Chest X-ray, PA view. Patient: 20 years old, sex F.
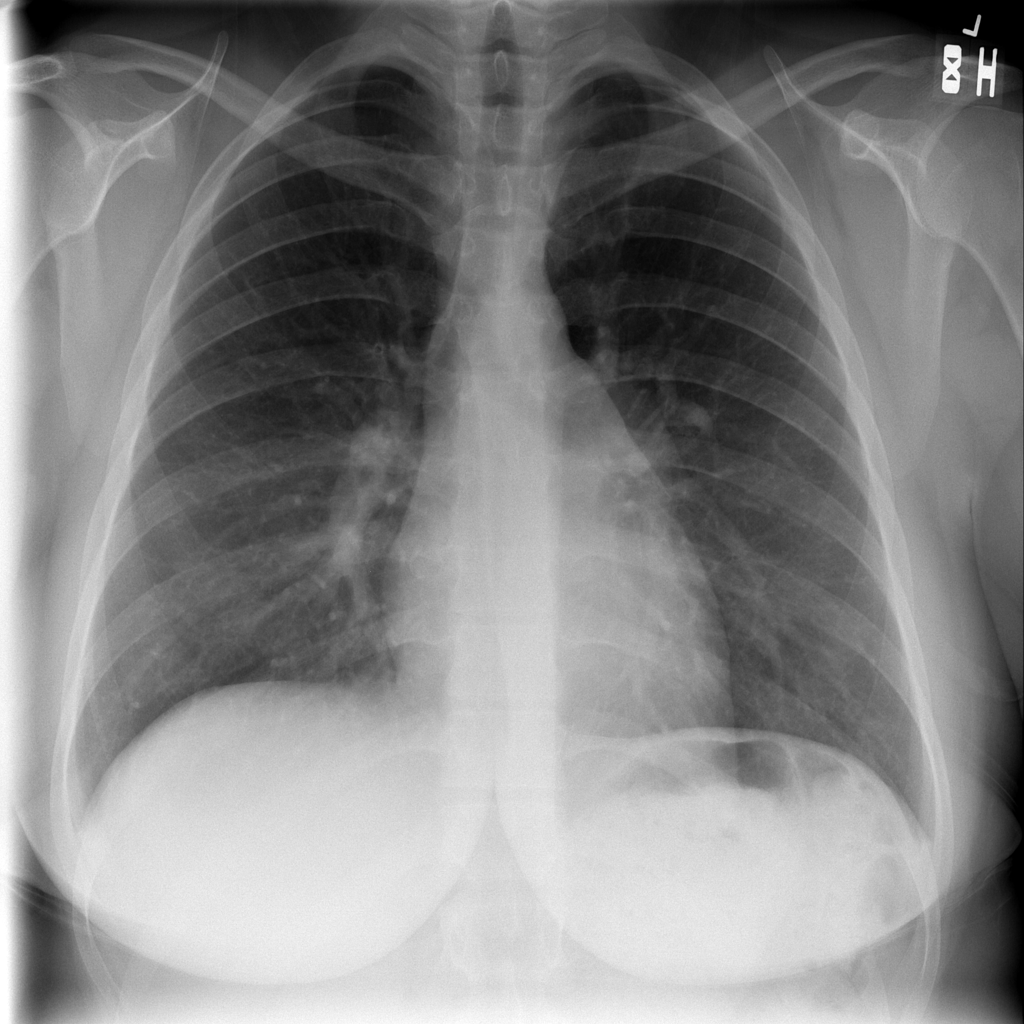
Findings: No Finding